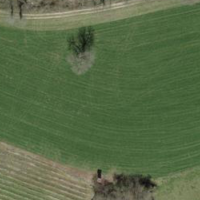
EUNIS habitat code: 25
Species observed at this site:
Tettigonia viridissima
Gryllus campestris